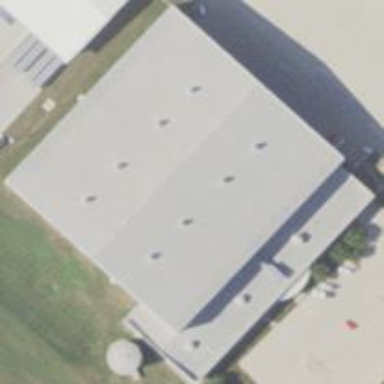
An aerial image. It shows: Hangar building at airport.